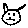
Label: cat